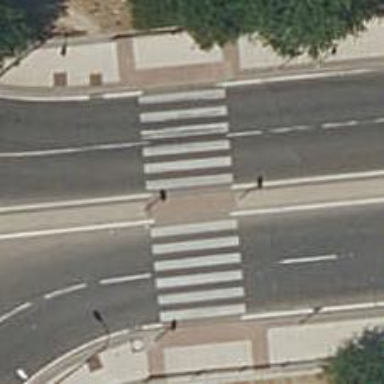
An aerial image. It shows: Kerb serving as barrier.